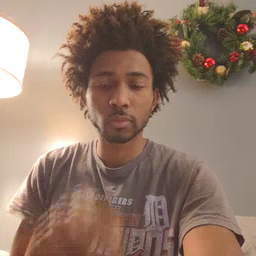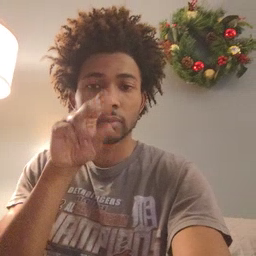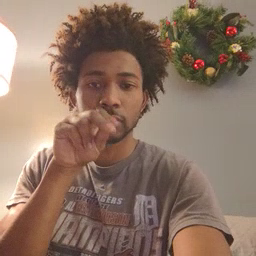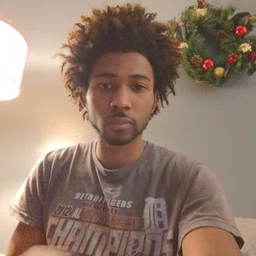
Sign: goose